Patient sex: M
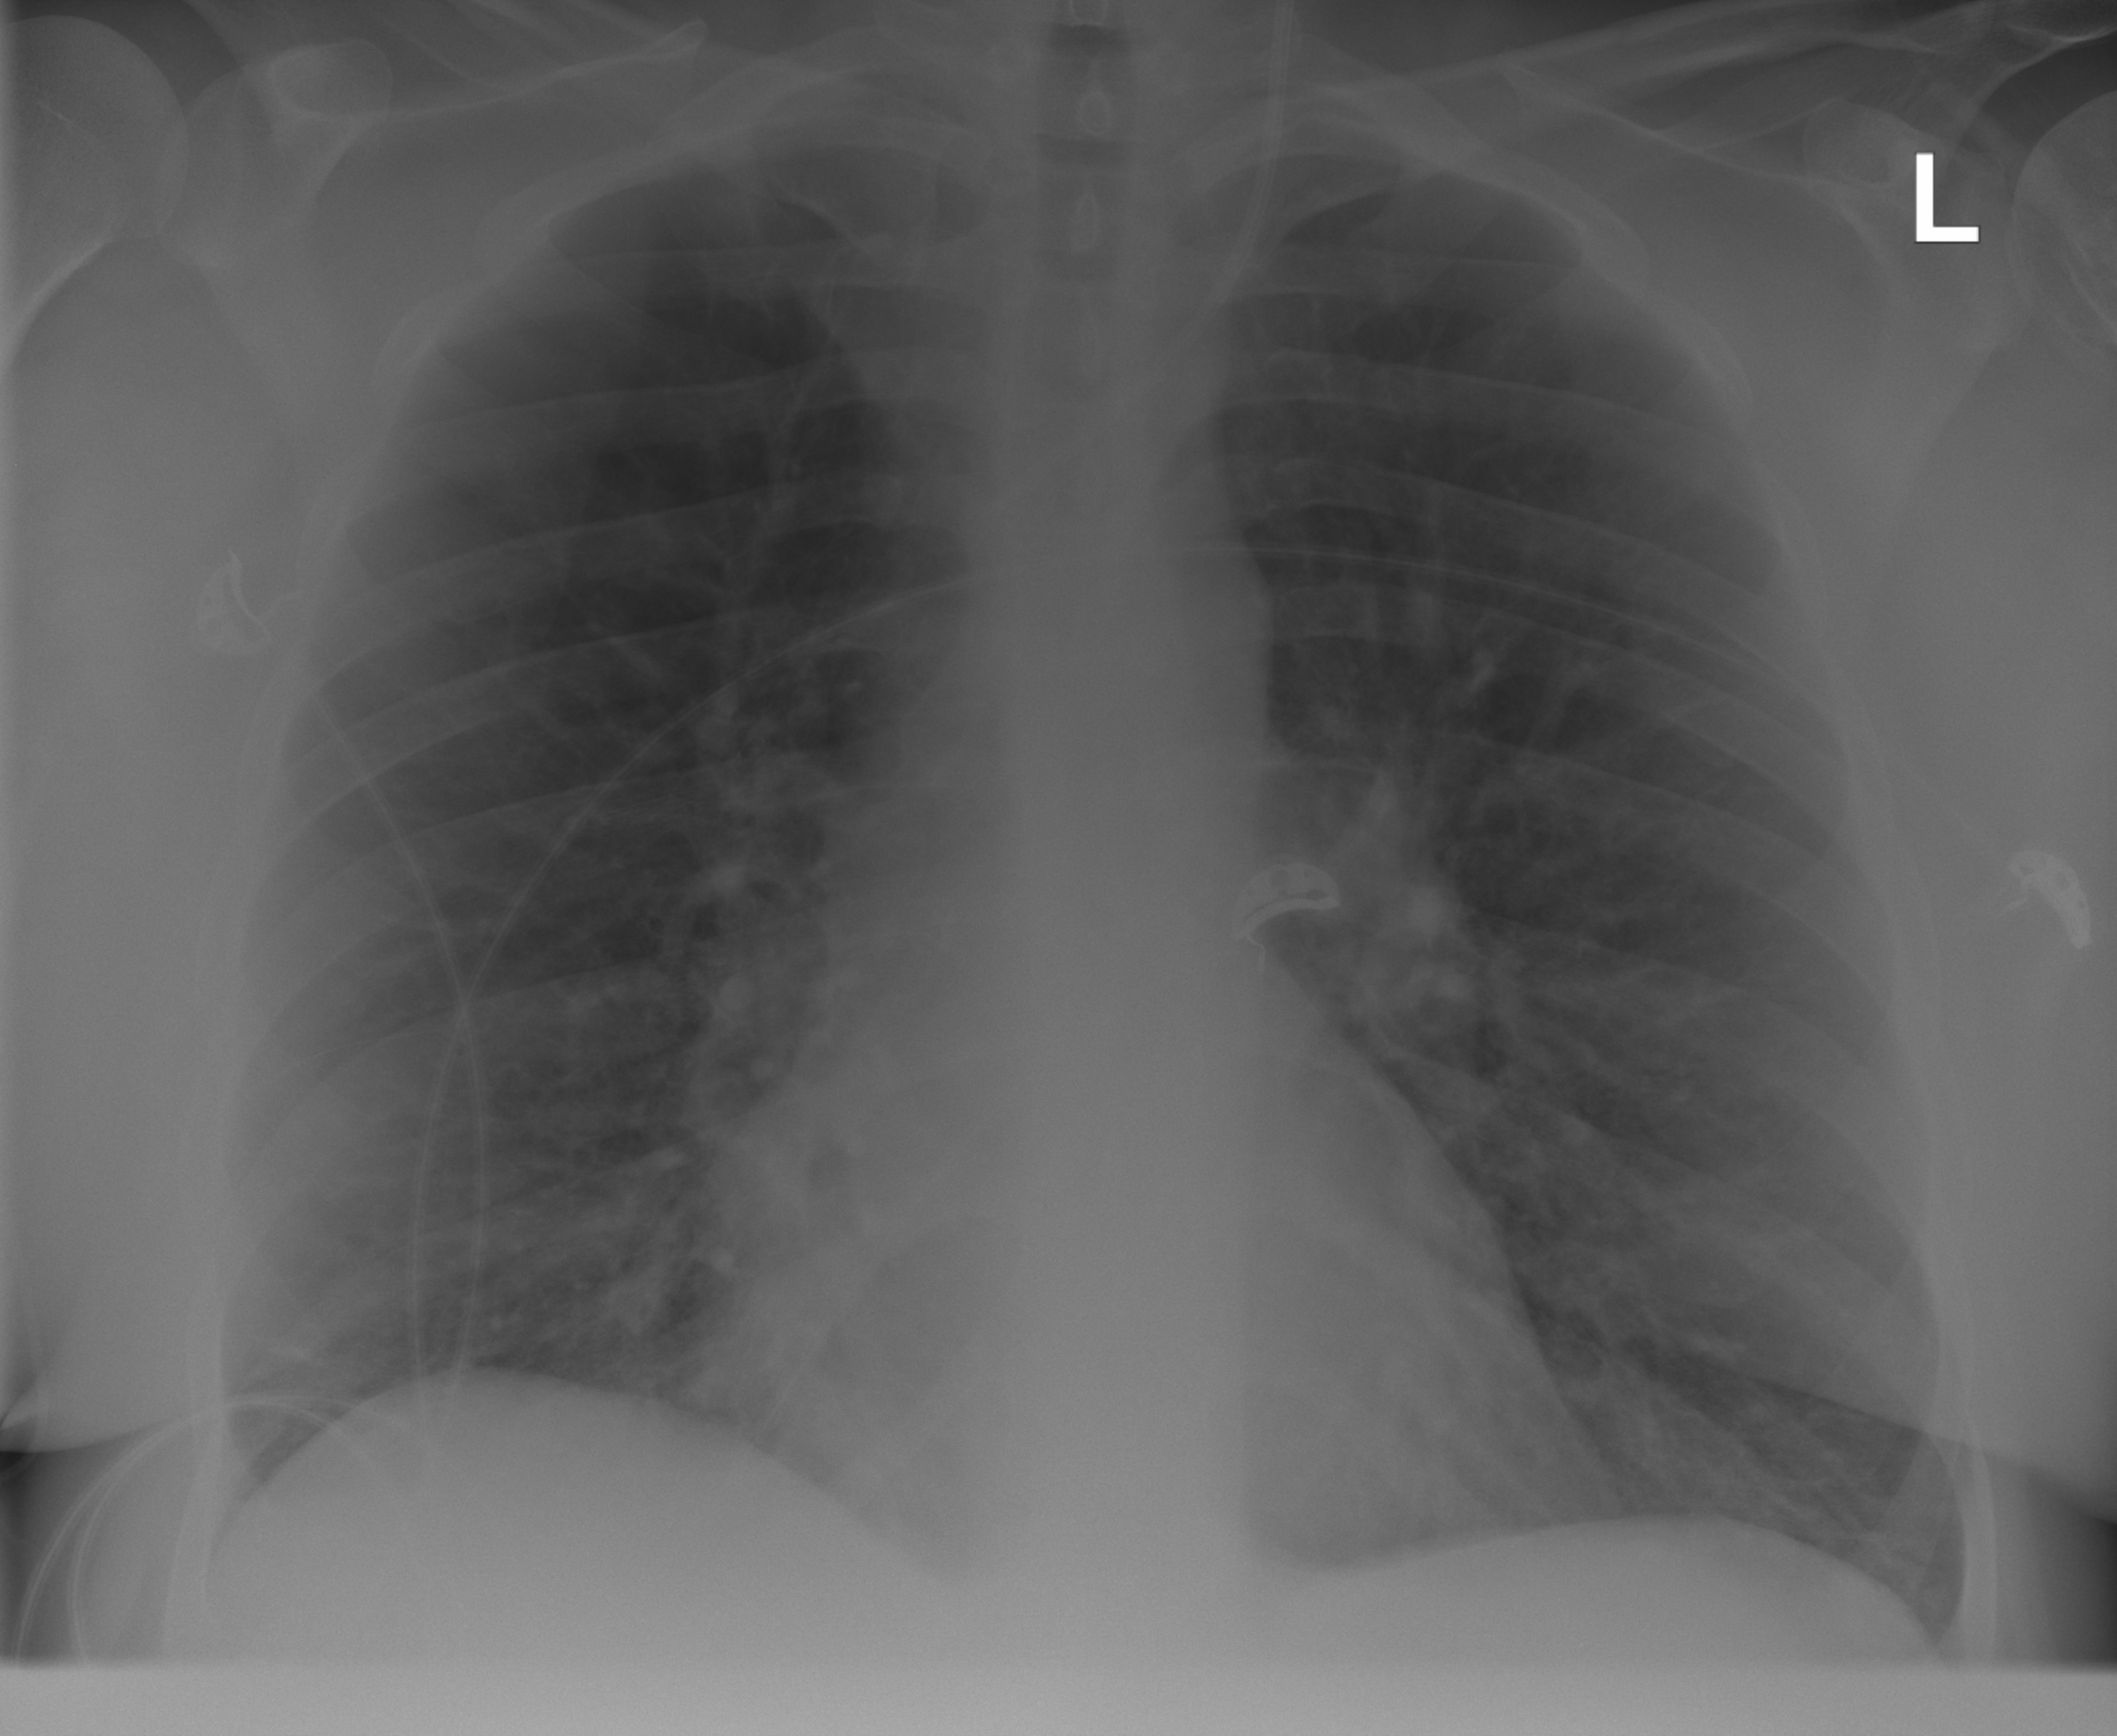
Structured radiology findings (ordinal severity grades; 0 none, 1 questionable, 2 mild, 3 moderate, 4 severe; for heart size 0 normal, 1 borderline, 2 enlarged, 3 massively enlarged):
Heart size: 0
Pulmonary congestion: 2
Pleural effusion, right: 0
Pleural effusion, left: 0
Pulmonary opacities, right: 0
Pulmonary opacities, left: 0
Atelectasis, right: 0
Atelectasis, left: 0